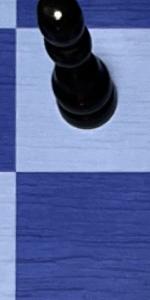
Label: Empty